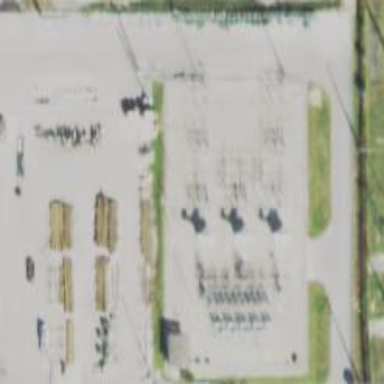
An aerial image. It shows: Switch used for power control.